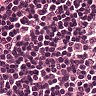
Metastatic tissue present: no